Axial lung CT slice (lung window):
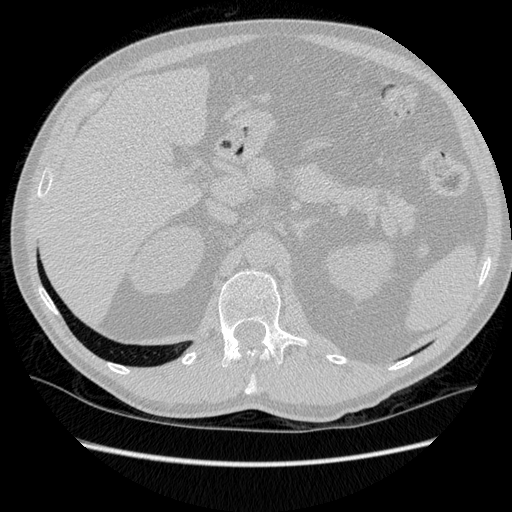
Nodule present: no